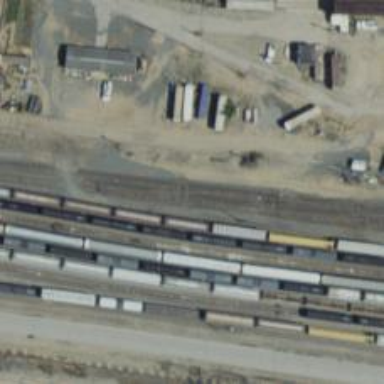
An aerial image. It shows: Railway yard.